Question: Today i noticed that iTunes Connect sales and trends section has a new skin and some new functionality, however it seems that the app (solely for iPad/iPhone) of my company has downloads on a desktop?

Does anyone know what "desktop" could mean for iOS apps?
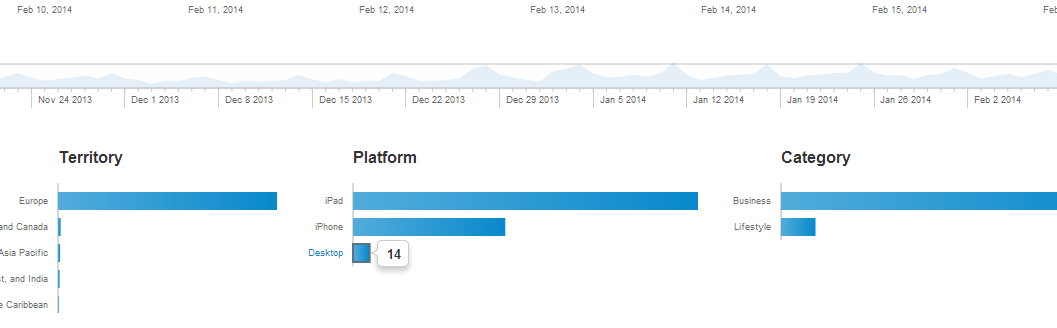
Answer: it is for mac app store applications. since it is a new content on iTunes they are still ironing it out. it will function properly in a short while. like everything else apple does. i actually called the iTunes department for that.
edit:
as apple advisors let me know: that means someone downloaded the app from their desktop. so it seems that consumers have the ability to download the iOS apps from their desktop. ha, good to know.:)